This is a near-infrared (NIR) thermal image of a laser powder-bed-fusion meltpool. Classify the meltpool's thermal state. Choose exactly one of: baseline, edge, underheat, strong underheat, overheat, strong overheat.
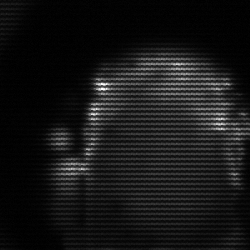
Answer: baseline